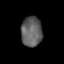
Tissue: lung
Cell type: Endothelial cells
Senescence score: 0.5995
Nuclear area (px): 619
Mean DAPI intensity: 95.097